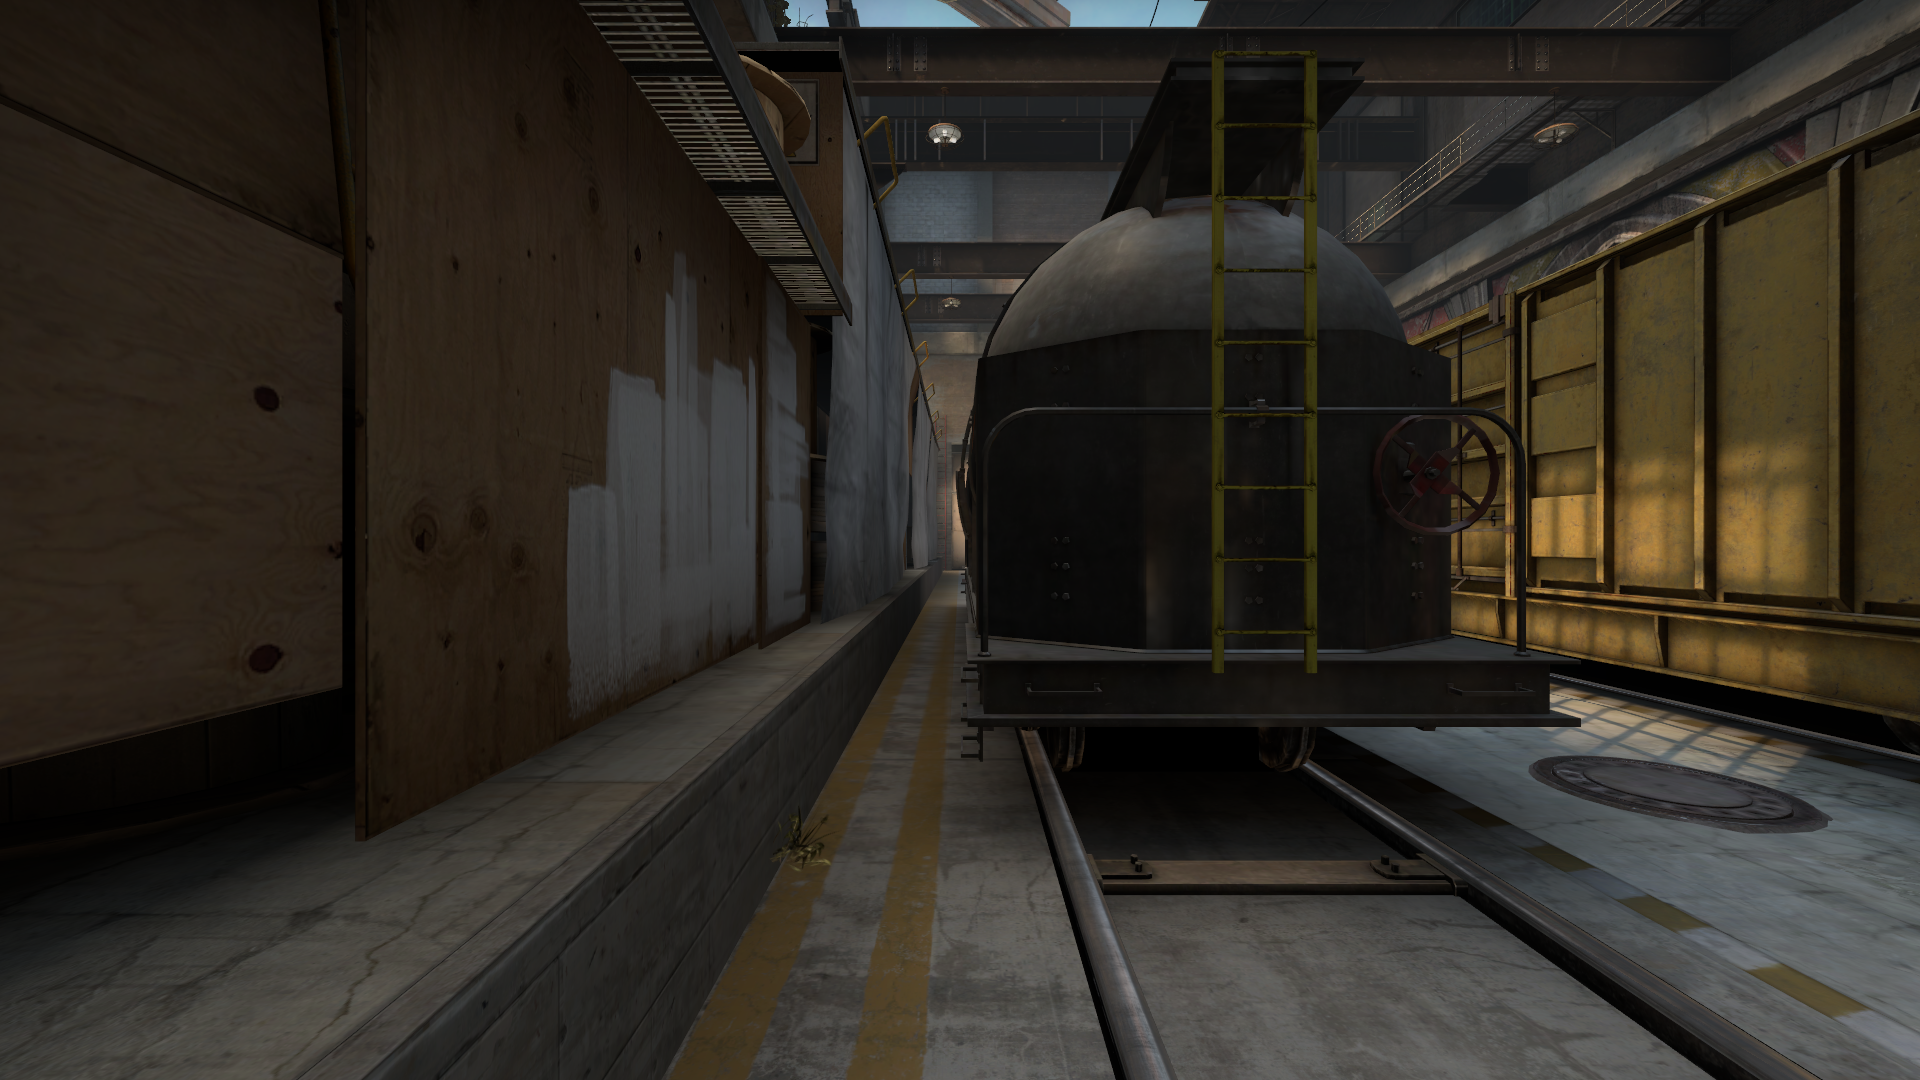
Map: de_train